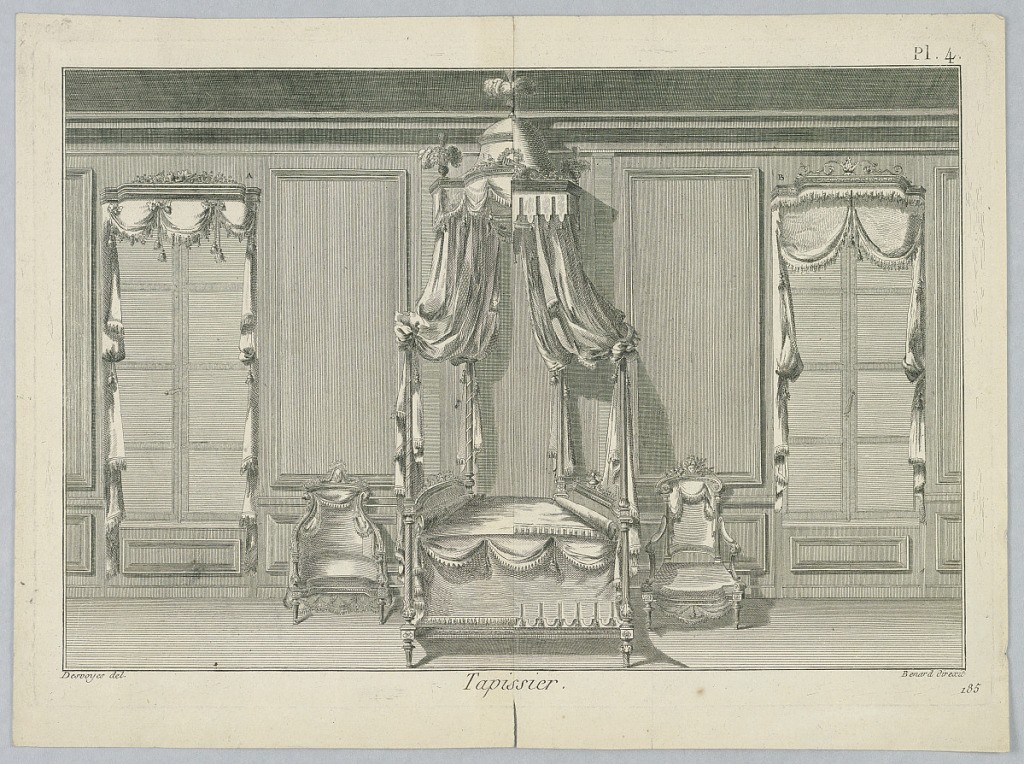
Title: Split Interior Elevation Showing Upholsteries
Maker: Desvoyes, French
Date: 17th–18th century
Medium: Engraving on paper
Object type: Print
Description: Split Interior elevation showing upholsteries.